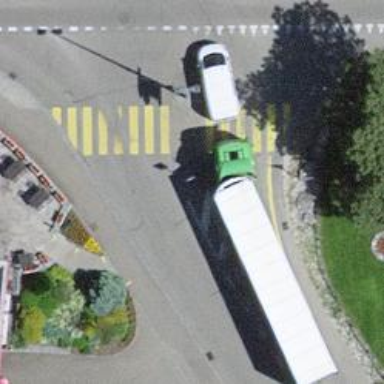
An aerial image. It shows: Zebra crossing with road island.